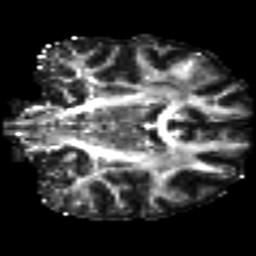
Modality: FA
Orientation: coronal
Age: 25
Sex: female
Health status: healthy
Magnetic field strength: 3 T
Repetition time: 9 s
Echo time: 0.093 s